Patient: sex M, age 77
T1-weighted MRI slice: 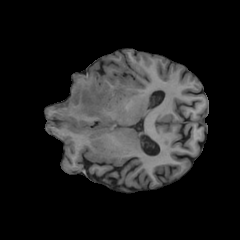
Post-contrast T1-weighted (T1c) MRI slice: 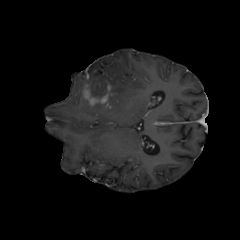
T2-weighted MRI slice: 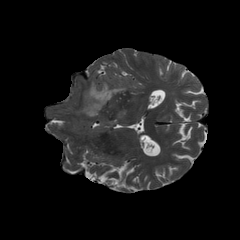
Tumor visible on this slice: yes
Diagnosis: Glioblastoma, IDH-wildtype
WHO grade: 4